Question: So I'm basically trying to create a 'textField' in which users type in a 'startFrame' and 'endFrame' and it scales it by the value in the slider.

So, I have this, for the 'floatFields'.
'''
cmds.text( label='Start Frame' )
startFrame = cmds.floatField()
cmds.text( label='End Frame' )
endFrame = cmds.floatField()
'''
So, from what I understand, 'startFrame' and 'endFrame' are floats but I'm getting this error...
> Error: TypeError: Invalid arguments for flag 'time'. Expected (time,
[time]), got ( unicode, unicode )
Why are they unicode? How do I change them to time variables? I looked around, but I'm new to Maya+Python and I'm a bit confused.
Thanks.
EDIT: Here's the full code snippet.
'''
def scaleAnimation():
cmds.scaleKey( time=(startFrame,endFrame), timeScale=keyFrameScale, timePivot=0 )
cmds.frameLayout(collapsable=True, label = "Scale Keyframes", width = 475)
#get scale for the keyframes
keyFrameScale = cmds.floatSliderGrp(label='Keyframe Scale',field=True,minValue=0.0,maxValue=2.0,value=0.5)
cmds.text( label='Start Frame' )
startFrame = cmds.floatField()
cmds.text( label='End Frame' )
endFrame = cmds.floatField()
cmds.button(label='Scale Keyframes',command='scaleAnimation()')
cmds.setParent("..")
'''
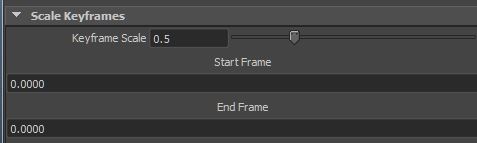
Answer: From the way you have named your variables and from the error you are getting, I suspect that you are not accessing your controls' values in the right way.
'startFrame' and 'endFrame' are NOT floats. They are just the controls' names. If you use these in a function that expects 'time' (as float), you will get an error, because you passed these variables which are just names as string (Unicode) instead of passing the controls' values.
In Maya, when you create a control, the command/function that creates it returns the NAME of the created control. Egs. 'u'floatField1''
In order to access any values or other aspects of controls in Maya, you would use the control creating method itself and pass the name of the control you want to query, pass the query flag 'query=True' and then pass the parameter you want to query like 'value=True' or 'text=True'.
In your case, the way you would do it is:
'''
# First make the controls. Note the clearer variable names
cmds.text( label='Start Frame' )
startFrame_control = cmds.floatField()
cmds.text( label='End Frame' )
endFrame_control = cmds.floatField()
# this is how you should access the values
startFrame = cmds.floatField(startFrame_control, query=True, value=True)
endFrame = cmds.floatField(endFrame_control, query=True, value=True)
# NOW these are float values as you would expect.
# You could use them as time parameters in any function that expects time params.
print "The start frame is:", startFrame
print "The end frame is:", endFrame
cmds.scaleKey( time=(startFrame,endFrame), timeScale=keyFrameScale, timePivot=0)
'''
Be sure to check out the docs: <URL>